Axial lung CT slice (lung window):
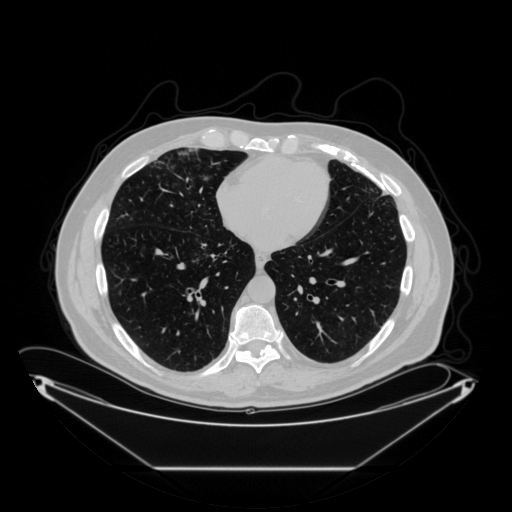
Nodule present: no